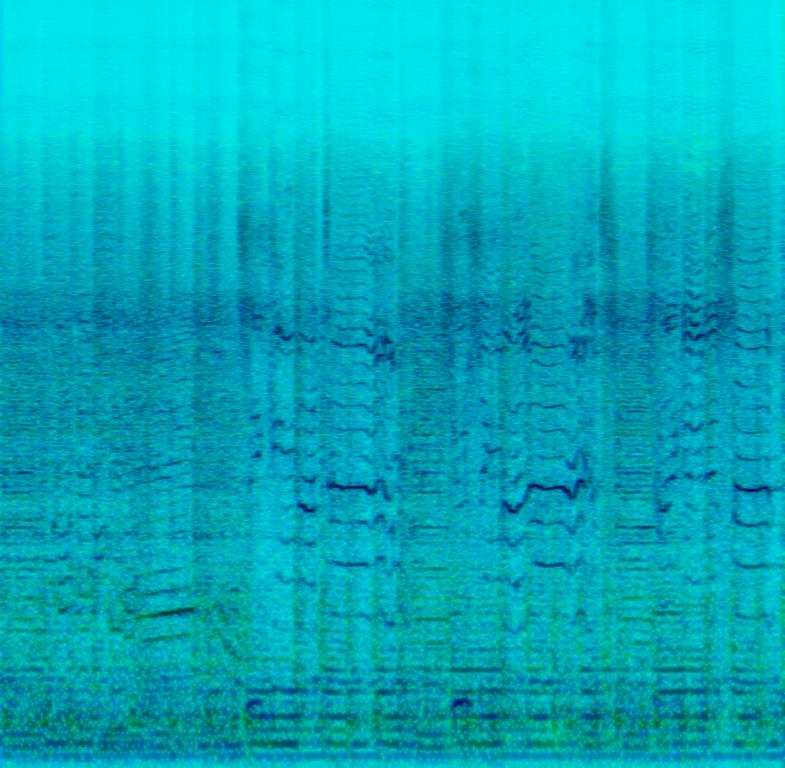
This is a hard rock music piece. There is a male vocalist singing melodically in the lead. The main tune is being played by the overdriven electric guitar with the bass guitar playing in the background. The rhythm is being played by the acoustic drums. The atmosphere is energetic. There is a vintage sound. This piece can be played in the background at a rock bar.